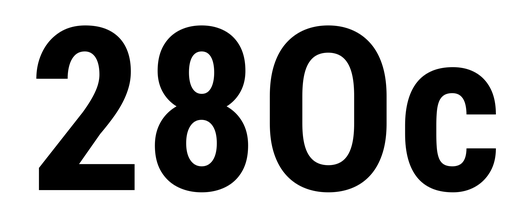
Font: Roboto_Condensed_Bold